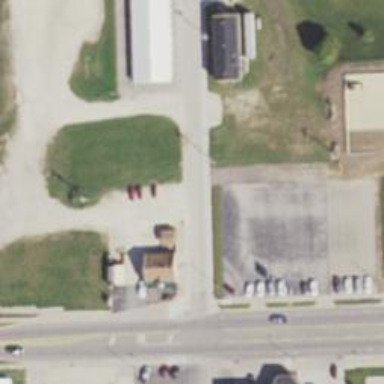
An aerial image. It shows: Alley classified as service road.